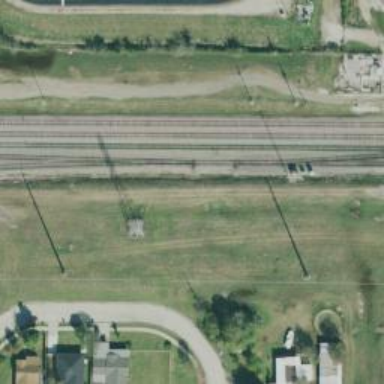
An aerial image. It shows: Railway signal.